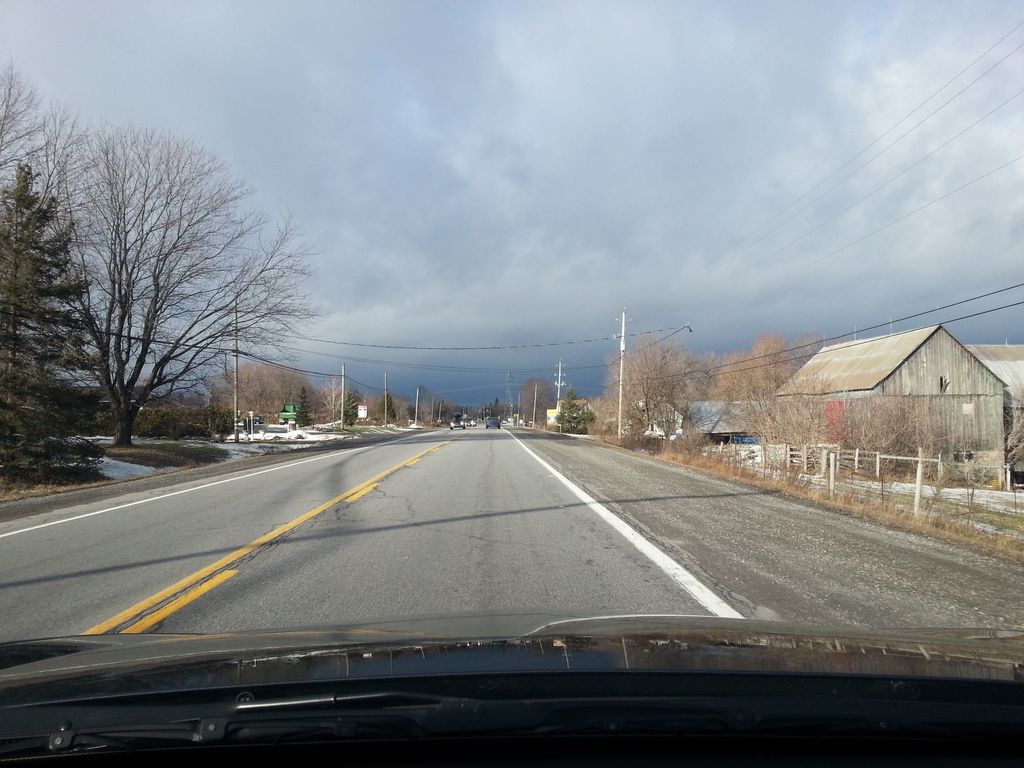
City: ottawa-gatineau